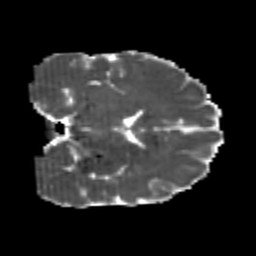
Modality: MD
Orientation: coronal
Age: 20
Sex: male
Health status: healthy
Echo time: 0.074 s